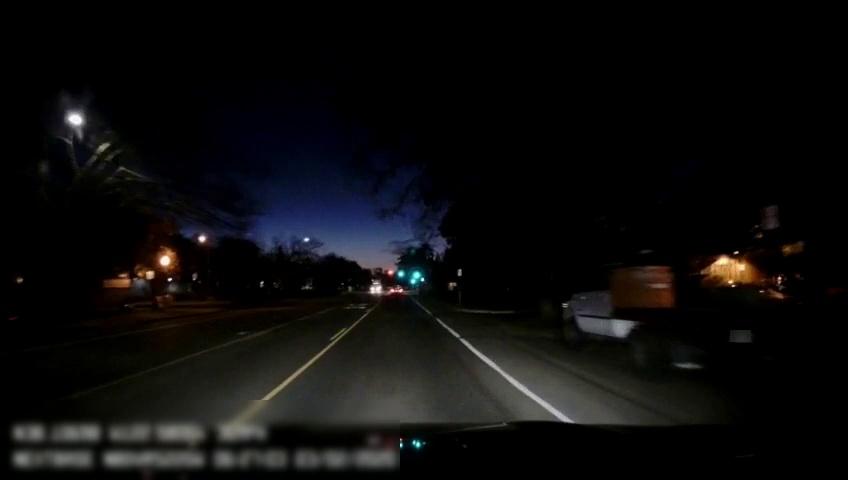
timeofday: Night
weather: Cloudy
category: Drivable Space
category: Vehicles | Truck
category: Lanes | Current Lane
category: Lanes | Opposite Lane
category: Lanes | Current Lane